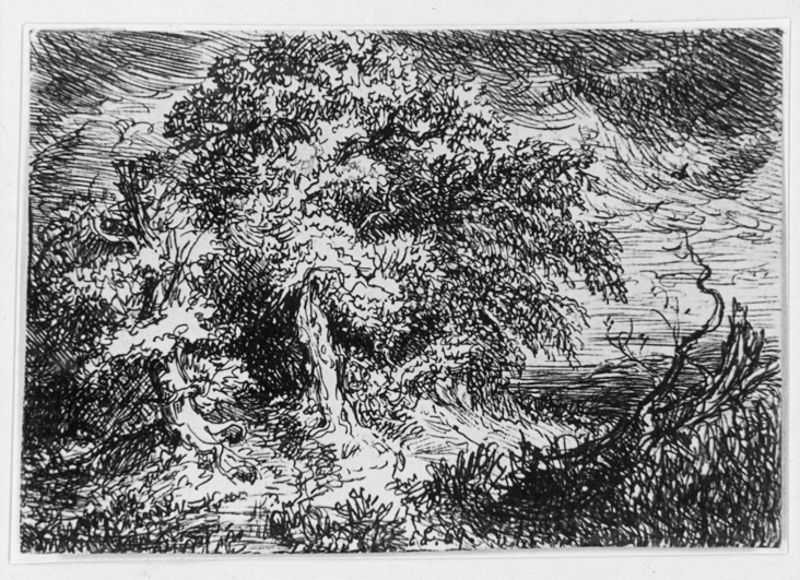
Titel: Kleine Landschaft mit Eichengruppe
Künstler: Emil Lugo
Standort: Karlsruhe
Institution: Staatliche Kunsthalle Karlsruhe
Schlagwörter: himmel, white, black, dark, empty, face, gray, green, grey, old, painting, picture, print, plant, wood, smoke, cloud, clouds, complex, sky, tree, hill, landscape, mountain, nature, sea, water, trees, death, winter, forest, grass, river, bushes, dusk, plants, drawing, paper, black and white, shadow, dog, etching, expressionist, graphic, line, monochrome, outline, sketch, roots, pen, movement, dead, storm, stormy, wind, abstract, baum, park, schwarz, weiss, leaves, trunk, ink, plans, art, ground, artist, engraving, pencil, ominous, rain, weather, draw, lines, bush, gras, fire, branches, shrub, brush, leaf, charcoal, picasso, vegetation, linear, paint, shrubs, cold, land, plate, branch, dead tree, scary, fast, van gogh, woods, lonely, windy, lost, vincent, scenery, wavy, bark, loose, graphics, jungle, paintin, scratches, squiggle, scenic, brances, thorn, holes, baumstumpf, artistic, weed, forests, vegetaion, scenary, wiggly, geäst, scari, pancile, gnarled, etree, wither, withered, loosely drawn, the forest on a windy stormy day, sleepy holow, creepy, unsettling